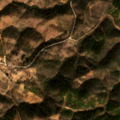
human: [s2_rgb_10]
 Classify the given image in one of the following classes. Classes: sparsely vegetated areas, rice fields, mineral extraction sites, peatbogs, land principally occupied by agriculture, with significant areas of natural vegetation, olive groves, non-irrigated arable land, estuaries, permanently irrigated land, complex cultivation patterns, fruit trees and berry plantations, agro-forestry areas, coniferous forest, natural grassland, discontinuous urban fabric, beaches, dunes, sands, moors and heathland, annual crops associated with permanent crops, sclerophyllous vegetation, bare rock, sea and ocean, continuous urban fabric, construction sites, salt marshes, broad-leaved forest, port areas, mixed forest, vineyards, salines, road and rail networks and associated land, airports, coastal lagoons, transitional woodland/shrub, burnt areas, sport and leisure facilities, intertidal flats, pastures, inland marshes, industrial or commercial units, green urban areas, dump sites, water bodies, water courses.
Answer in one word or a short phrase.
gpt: land principally occupied by agriculture, with significant areas of natural vegetation, agro-forestry areas, coniferous forest, sclerophyllous vegetation, transitional woodland/shrub